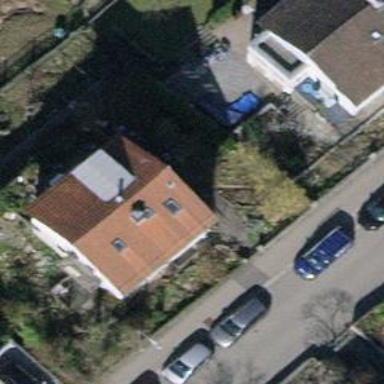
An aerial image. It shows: Building with tiled roof.